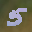
Label: 5